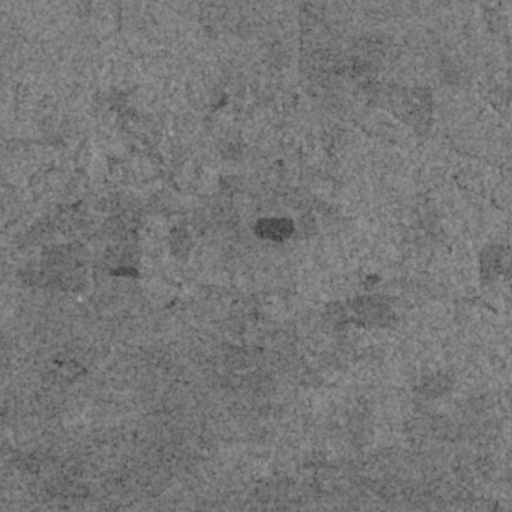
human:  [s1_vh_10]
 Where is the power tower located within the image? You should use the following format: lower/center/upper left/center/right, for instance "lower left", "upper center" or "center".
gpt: The power tower is located in the lower of the image.
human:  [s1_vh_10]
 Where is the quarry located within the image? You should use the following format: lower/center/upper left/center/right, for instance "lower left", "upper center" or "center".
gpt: There is no quarry in the image.

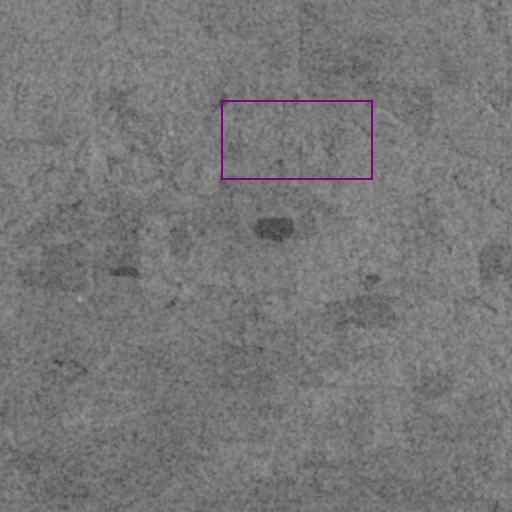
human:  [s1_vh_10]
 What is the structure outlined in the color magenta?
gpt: There is no magenta outline.
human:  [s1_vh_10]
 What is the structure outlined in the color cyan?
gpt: There is no structure outlined in cyan.